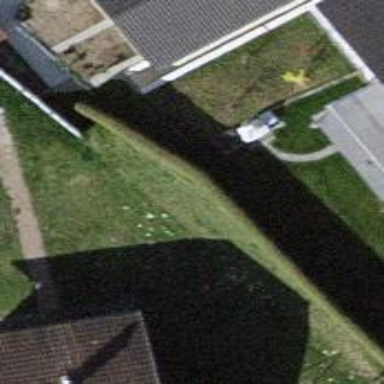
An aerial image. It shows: Hedge acting as barrier.